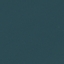
Land use / land cover: SeaLake